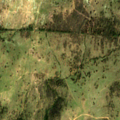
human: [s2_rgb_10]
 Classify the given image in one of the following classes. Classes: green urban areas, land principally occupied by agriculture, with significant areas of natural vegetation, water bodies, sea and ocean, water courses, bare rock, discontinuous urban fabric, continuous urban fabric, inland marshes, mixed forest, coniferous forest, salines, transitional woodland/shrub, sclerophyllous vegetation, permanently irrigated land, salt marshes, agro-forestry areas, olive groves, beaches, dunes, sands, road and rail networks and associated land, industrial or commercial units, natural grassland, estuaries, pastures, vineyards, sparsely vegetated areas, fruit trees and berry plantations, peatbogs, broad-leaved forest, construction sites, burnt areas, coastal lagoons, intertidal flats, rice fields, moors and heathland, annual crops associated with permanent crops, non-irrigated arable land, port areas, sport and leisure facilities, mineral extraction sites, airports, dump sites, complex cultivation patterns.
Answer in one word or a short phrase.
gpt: non-irrigated arable land, pastures, agro-forestry areas